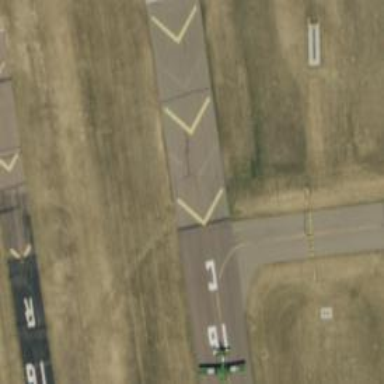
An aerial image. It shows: View of taxiway at the airport.